Interaction volume radius: 5 \u00c5
Interaction volume height: 20 \u00c5
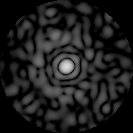
Disorder parameter: 0.8186